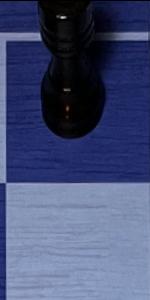
Label: Empty